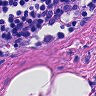
Metastatic tissue present: no